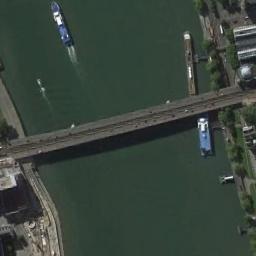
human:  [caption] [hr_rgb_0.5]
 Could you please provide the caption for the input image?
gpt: A bridge built on a dark green river and some boats on the river .

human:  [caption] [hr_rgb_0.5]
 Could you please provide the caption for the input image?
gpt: A bridge connects the land on both sides of the turquoise water  There are many ships in the river and many buildings on the land .

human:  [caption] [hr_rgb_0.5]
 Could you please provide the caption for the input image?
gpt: There is an island near the bridge .

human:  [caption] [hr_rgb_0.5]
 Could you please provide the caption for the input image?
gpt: A bridge is over the river with some boats in it .

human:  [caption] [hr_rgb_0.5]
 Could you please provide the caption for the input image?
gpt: Lots of boats are in the river under the bridge .